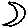
Label: moon